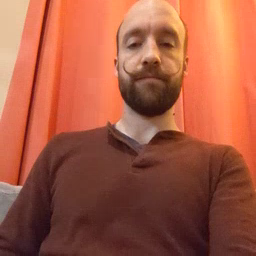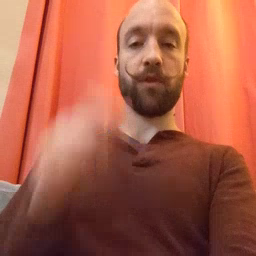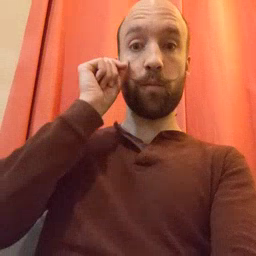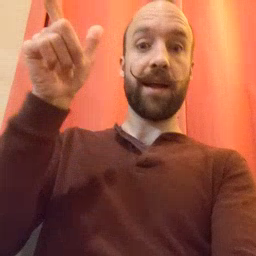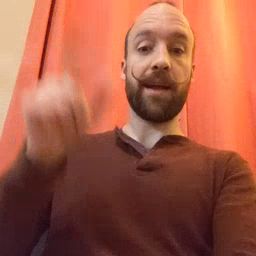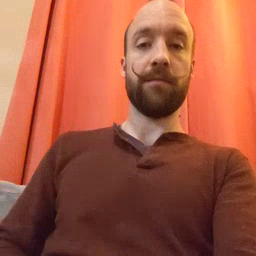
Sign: awake